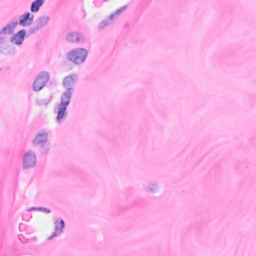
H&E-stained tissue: Breast